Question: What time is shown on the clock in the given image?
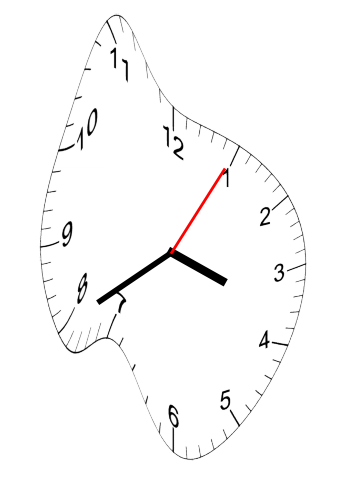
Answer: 03:40:05